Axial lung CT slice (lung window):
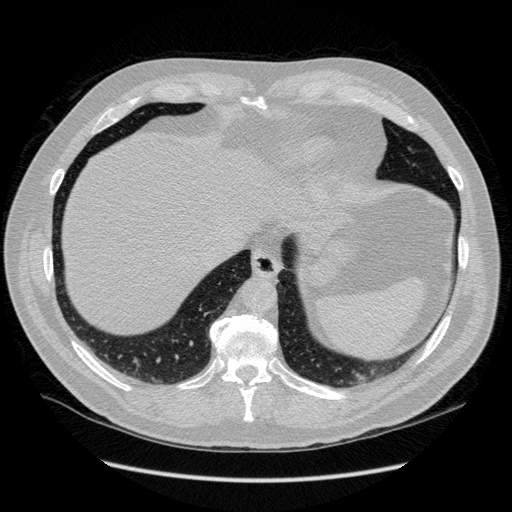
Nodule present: no